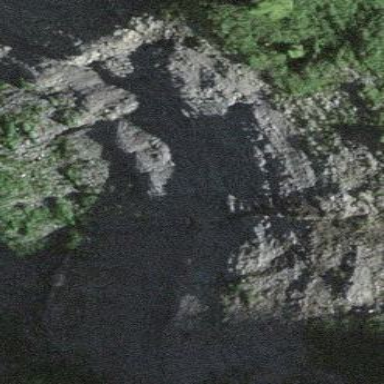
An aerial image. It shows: Landscape of bare rock.